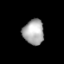
Tissue: lung
Cell type: Epithelial cells
Senescence score: 0.2002
Nuclear area (px): 514
Mean DAPI intensity: 170.177